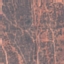
Label: HerbaceousVegetation